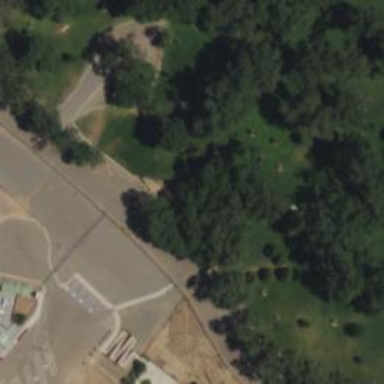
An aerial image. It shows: Disc golf hole.